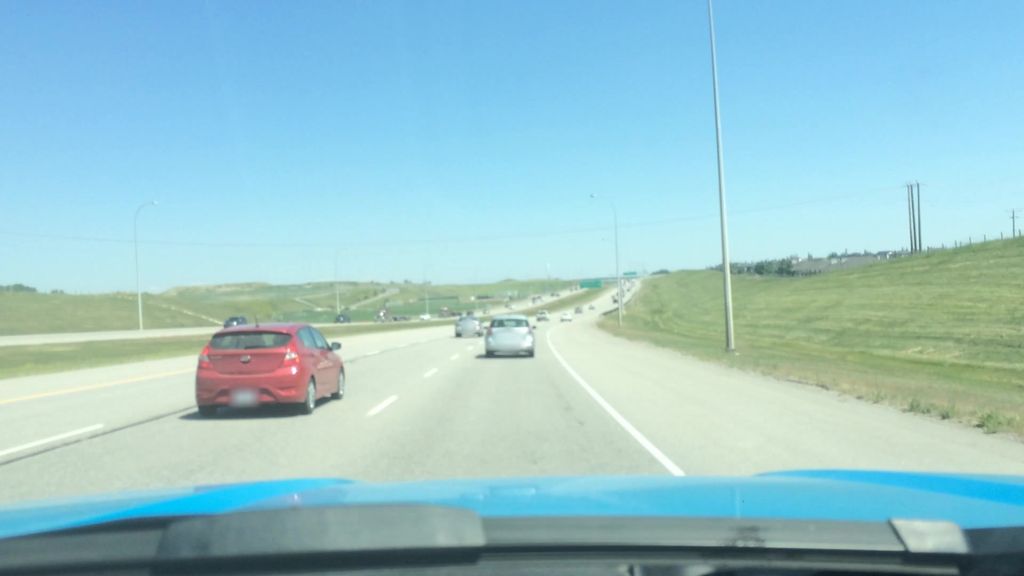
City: calgary